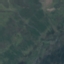
Land use / land cover class: HerbaceousVegetation